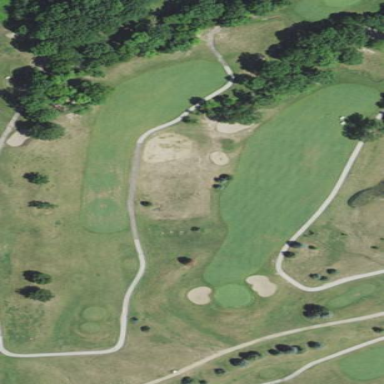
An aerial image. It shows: Golf fairway in the image.